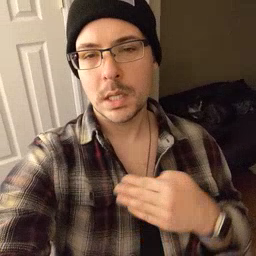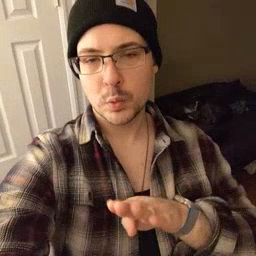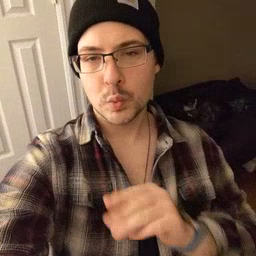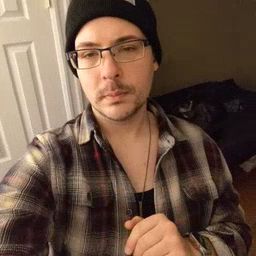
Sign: into